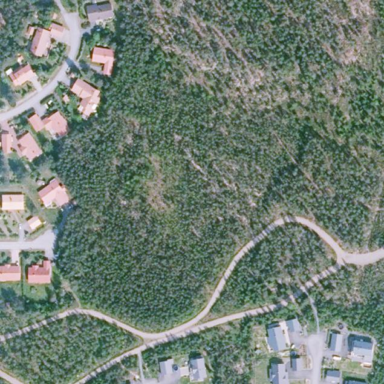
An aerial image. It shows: Nordic path for skiing or hiking.